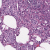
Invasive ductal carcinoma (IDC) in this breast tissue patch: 1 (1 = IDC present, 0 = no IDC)